Field crop: tomato
Growth stage: 1
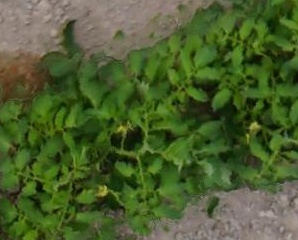
Species: tomato